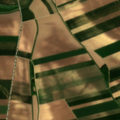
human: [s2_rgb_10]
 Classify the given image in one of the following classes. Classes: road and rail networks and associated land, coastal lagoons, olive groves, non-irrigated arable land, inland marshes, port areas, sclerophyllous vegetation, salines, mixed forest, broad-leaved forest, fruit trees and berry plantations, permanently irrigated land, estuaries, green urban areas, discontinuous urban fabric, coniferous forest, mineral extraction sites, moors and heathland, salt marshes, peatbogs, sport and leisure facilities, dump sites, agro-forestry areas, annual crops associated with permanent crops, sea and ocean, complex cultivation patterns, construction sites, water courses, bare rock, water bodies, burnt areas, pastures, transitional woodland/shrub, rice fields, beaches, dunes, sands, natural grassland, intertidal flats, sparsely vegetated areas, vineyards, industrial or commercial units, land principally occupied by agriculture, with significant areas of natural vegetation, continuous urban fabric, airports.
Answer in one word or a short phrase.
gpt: non-irrigated arable land